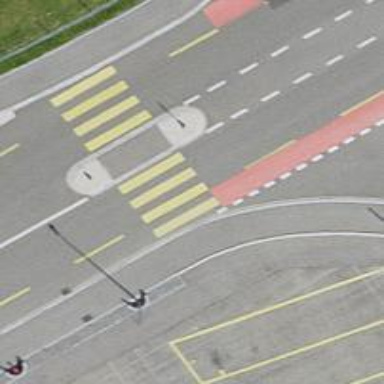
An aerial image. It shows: Tertiary road with asphalt surface and designated cycle lane.